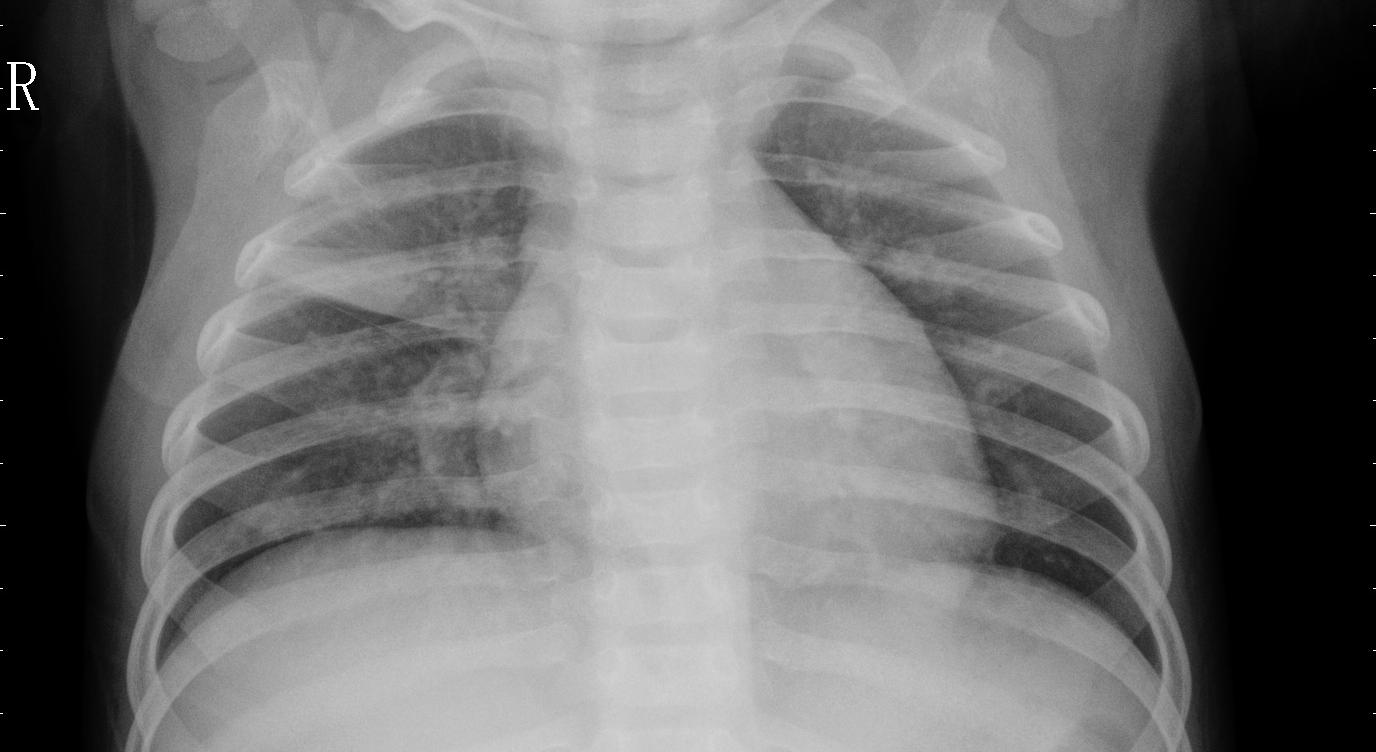
Diagnosis: PNEUMONIA